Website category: sports
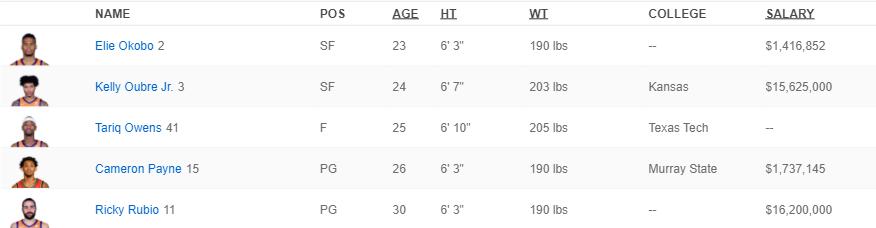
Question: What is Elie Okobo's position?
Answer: SF

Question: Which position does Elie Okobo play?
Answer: SF

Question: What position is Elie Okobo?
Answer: SF

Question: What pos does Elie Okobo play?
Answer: SF

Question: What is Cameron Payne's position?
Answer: PG

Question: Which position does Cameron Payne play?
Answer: PG

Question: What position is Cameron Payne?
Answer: PG

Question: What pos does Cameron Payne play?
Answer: PG

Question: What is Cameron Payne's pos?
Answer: PG

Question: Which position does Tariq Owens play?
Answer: F

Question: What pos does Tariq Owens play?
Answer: F

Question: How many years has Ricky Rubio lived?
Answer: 30

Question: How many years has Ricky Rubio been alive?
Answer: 30

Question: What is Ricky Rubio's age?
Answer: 30

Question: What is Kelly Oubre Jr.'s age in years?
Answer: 24

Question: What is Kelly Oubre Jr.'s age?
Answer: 24

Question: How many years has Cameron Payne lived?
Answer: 26

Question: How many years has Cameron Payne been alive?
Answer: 26

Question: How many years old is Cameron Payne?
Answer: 26

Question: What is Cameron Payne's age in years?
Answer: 26

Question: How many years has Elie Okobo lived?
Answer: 23

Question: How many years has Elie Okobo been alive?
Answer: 23

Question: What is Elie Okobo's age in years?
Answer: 23

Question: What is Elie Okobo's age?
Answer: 23

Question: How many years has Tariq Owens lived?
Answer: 25

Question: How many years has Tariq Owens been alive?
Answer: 25

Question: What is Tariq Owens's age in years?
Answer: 25

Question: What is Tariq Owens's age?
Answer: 25

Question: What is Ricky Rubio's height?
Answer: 6' 3"

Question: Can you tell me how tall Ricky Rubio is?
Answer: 6' 3"

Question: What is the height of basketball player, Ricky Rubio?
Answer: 6' 3"

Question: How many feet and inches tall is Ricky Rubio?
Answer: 6' 3"

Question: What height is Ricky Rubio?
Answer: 6' 3"

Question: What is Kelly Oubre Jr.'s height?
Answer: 6' 7"

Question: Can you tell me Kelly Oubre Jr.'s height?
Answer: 6' 7"

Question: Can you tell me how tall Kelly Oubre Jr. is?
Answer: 6' 7"

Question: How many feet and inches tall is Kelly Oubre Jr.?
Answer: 6' 7"

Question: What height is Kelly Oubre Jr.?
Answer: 6' 7"

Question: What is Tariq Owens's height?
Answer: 6' 10"

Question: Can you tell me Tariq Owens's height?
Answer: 6' 10"

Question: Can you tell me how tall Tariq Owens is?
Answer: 6' 10"

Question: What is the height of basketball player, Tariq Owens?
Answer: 6' 10"

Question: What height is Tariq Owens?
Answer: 6' 10"

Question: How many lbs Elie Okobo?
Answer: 190 lbs

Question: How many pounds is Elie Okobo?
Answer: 190 lbs

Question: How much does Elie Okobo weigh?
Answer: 190 lbs

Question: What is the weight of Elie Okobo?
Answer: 190 lbs

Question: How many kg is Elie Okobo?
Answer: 190 lbs

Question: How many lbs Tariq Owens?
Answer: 205 lbs

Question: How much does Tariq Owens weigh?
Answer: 205 lbs

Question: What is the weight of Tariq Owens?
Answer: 205 lbs

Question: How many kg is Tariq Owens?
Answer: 205 lbs

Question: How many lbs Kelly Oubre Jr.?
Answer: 203 lbs

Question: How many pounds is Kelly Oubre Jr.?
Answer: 203 lbs

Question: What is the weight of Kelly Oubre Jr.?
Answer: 203 lbs

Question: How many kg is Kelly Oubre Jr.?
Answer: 203 lbs

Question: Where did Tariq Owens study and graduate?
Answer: Texas Tech

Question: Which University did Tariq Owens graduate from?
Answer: Texas Tech

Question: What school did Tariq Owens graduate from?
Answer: Texas Tech

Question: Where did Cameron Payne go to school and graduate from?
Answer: Murray State

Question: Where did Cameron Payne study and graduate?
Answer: Murray State

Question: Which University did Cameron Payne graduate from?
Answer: Murray State

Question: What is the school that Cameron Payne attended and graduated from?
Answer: Murray State

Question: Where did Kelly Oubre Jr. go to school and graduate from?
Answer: Kansas